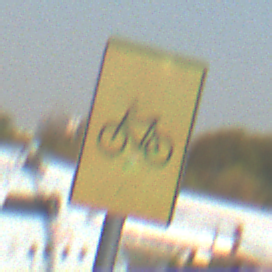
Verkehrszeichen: RadverkehrOhnePfeilsymbol
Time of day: MorningAfternoon
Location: Outdoor (Special)
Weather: Clear
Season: NotSpecified
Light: Natural